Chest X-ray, PA view. Patient: 55 years old, sex F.
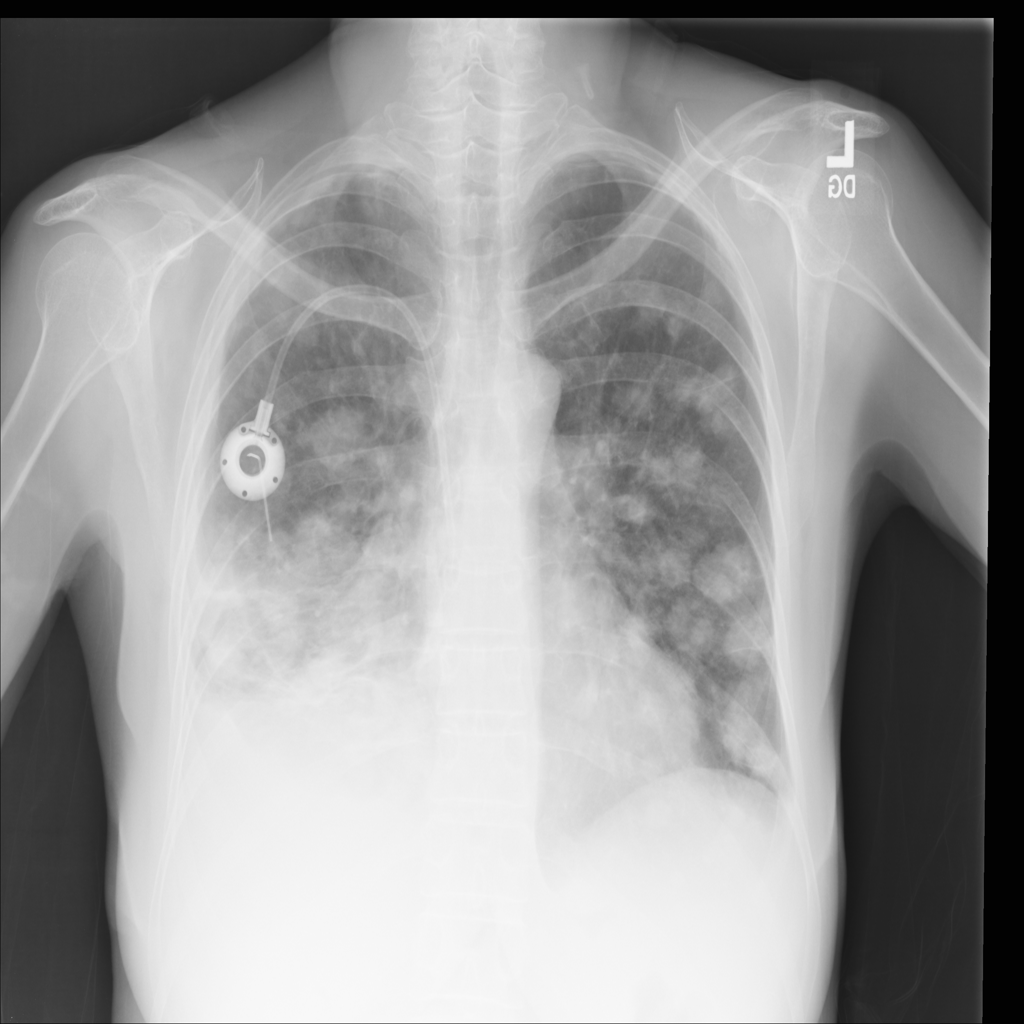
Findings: Effusion, Mass